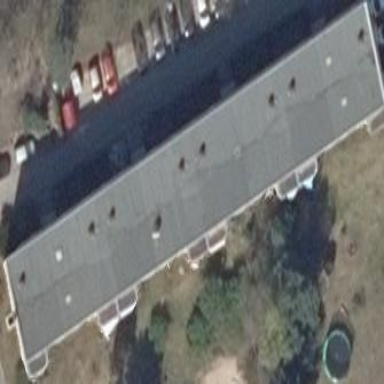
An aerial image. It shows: View of apartment building.